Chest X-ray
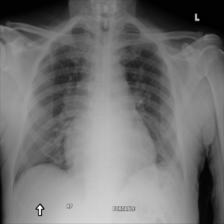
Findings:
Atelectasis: negative
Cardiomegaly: positive
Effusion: negative
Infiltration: negative
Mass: negative
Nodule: negative
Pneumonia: negative
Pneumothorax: negative
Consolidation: negative
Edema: negative
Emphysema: negative
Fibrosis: negative
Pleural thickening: negative
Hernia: negative